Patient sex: F
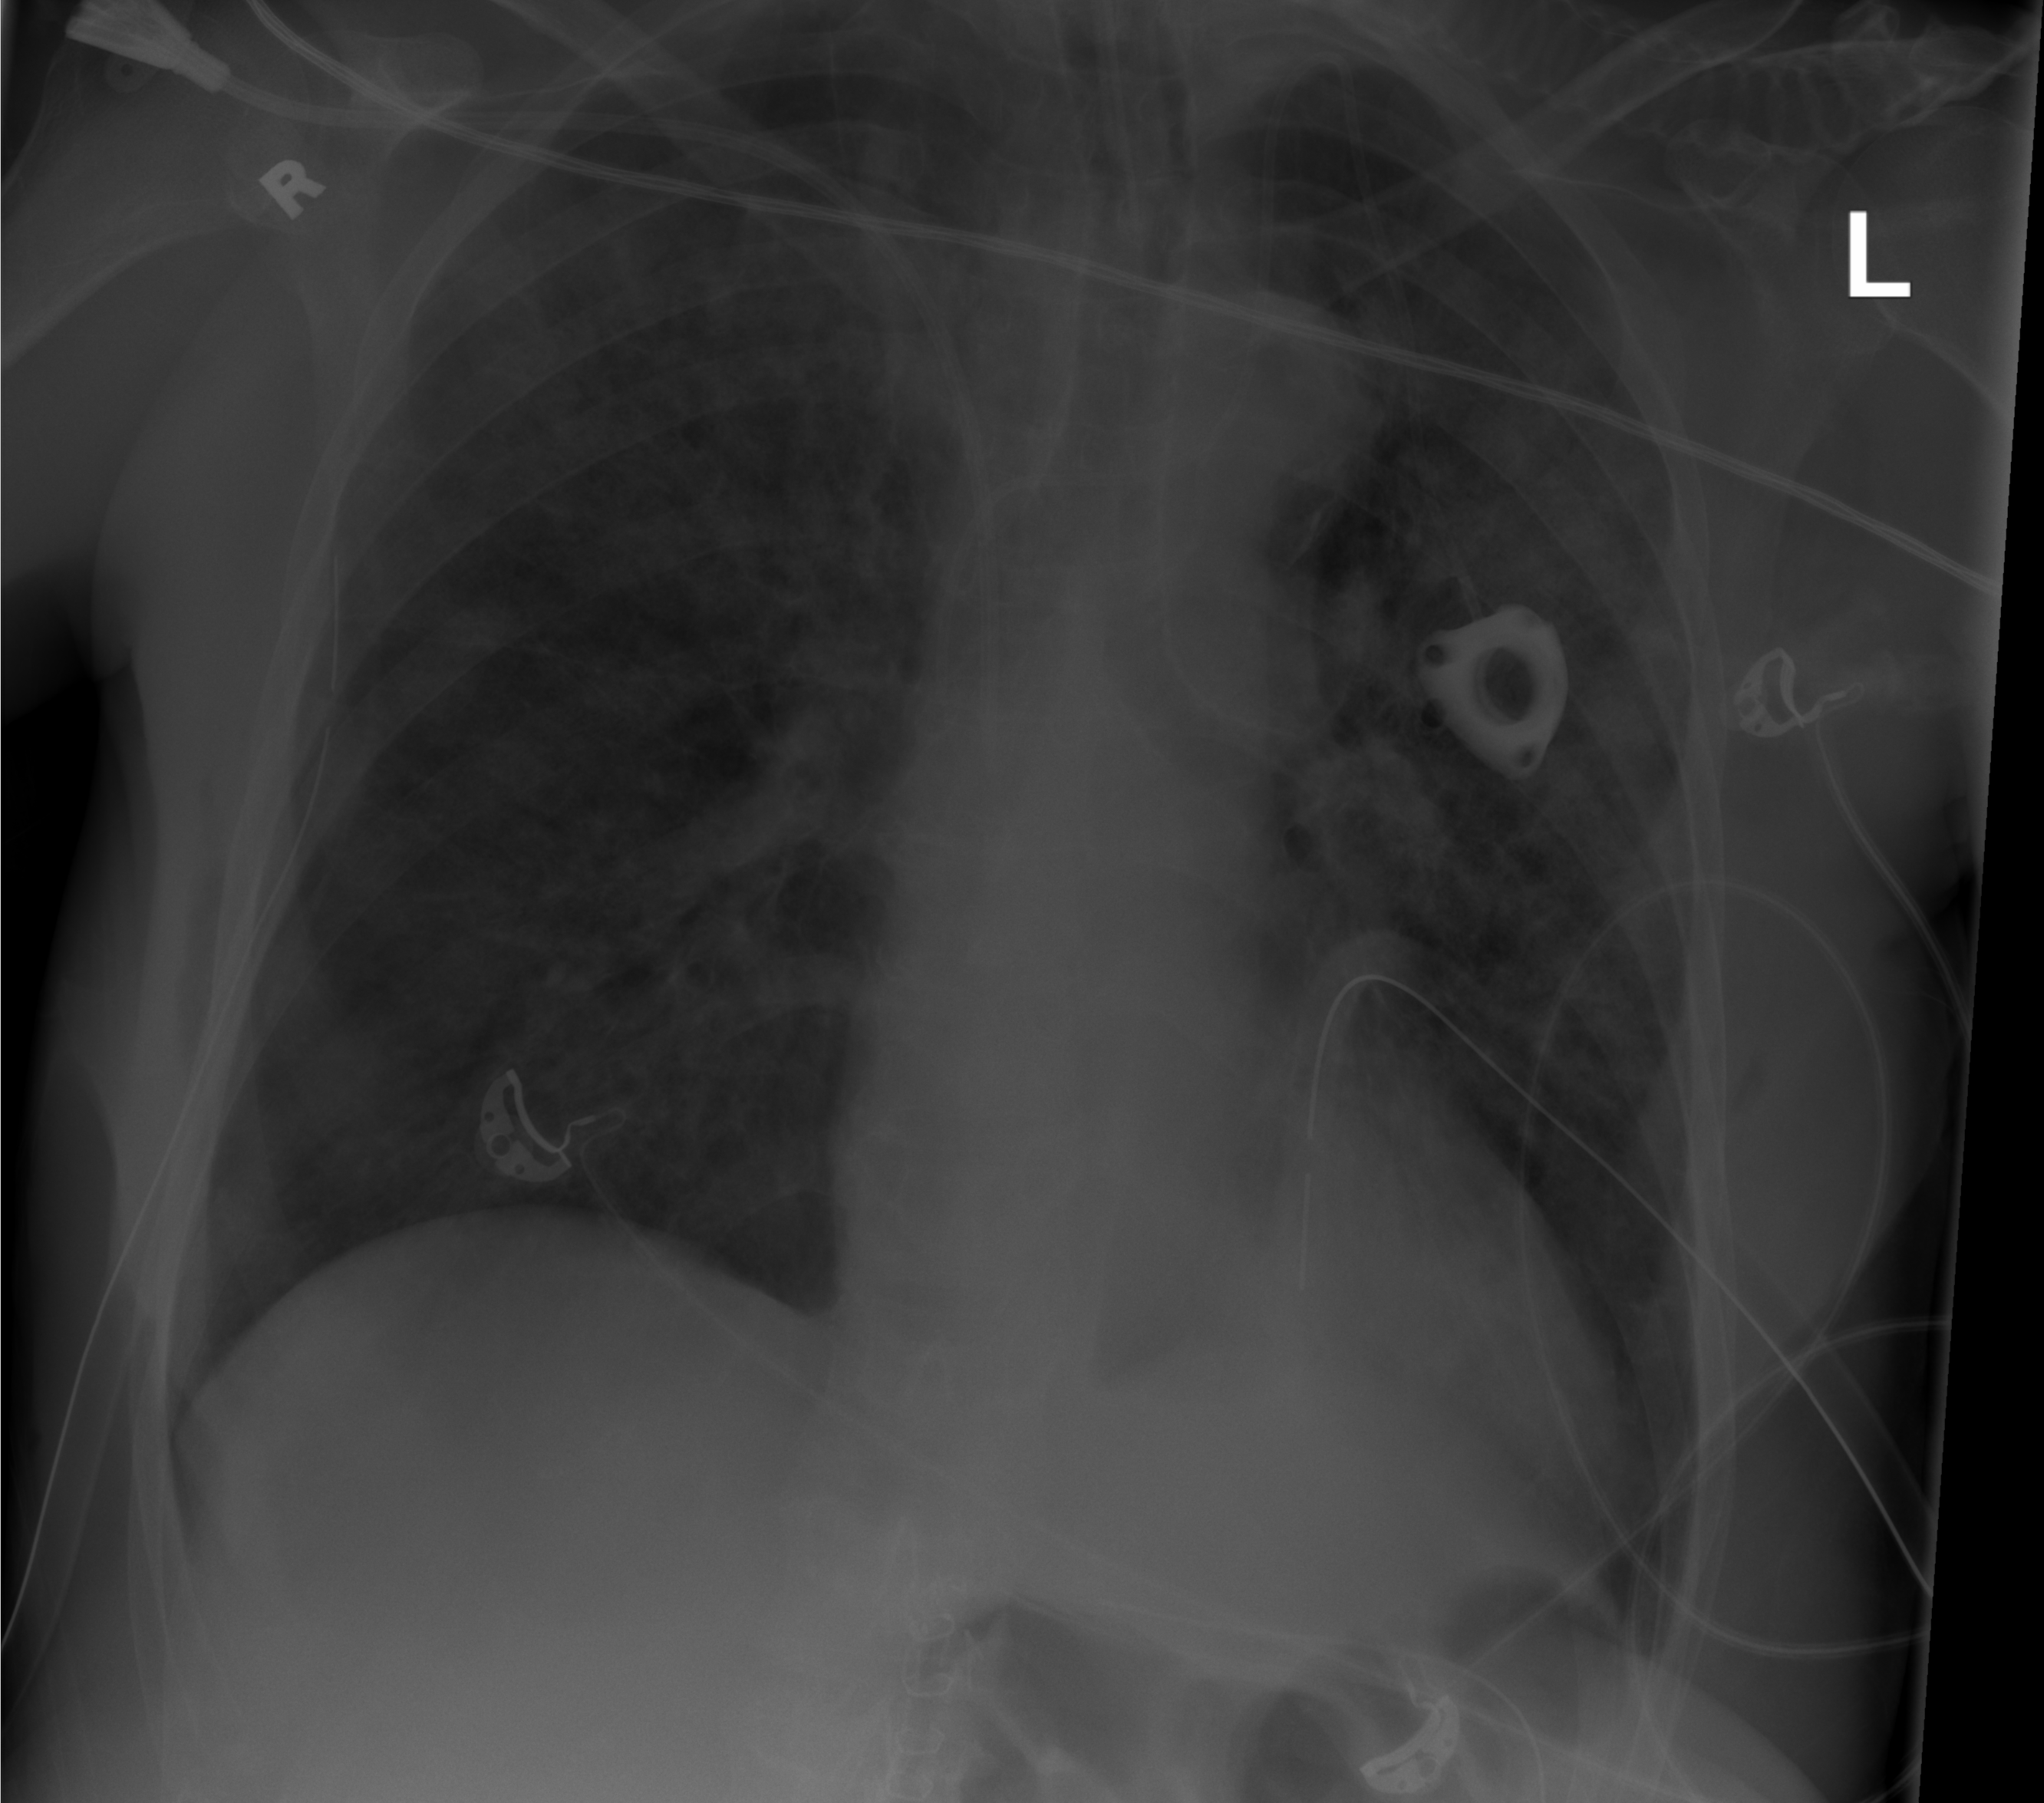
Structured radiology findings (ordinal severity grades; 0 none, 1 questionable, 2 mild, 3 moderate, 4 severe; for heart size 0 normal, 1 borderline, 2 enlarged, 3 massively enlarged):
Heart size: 0
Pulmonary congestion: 0
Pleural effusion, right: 0
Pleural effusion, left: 0
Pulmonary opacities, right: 2
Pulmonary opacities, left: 2
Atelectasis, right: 0
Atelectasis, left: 0